Question: I know this may be quite simple, but its very late and for the life of me I cannot remember how to do it.
I have four tables, A,B and C. Each one has an ID, Name and some other columns.
What I need is a table E that has ID, Name_A, Name_B and Name_C . So if I add another name to say B, it will update this new E table to contain it as well.
I tried creating a view:
'''
Create View VwNames
as
SELECT dbo.TableA.name AS NameA,
dbo.TableB.name AS NameB,
dbo.TableC.name AS NameC
FROM dbo.TableA,
dbo.TableB,
dbo.TableC
'''
But I was getting a view with repeated names, for example
'''
Juan Pedro Mario
Juan Mario Pedro
Mario Juan Pedro
Mario Pedro Juan
Pedro Juan Mario
Pedro Mario Juan
'''
What I need is something that shows me:
'''
Juan
Mario
Pedro
'''
Or
'''
Juan Mario Pedro
'''
Any help would be really appreciated I've been searching for hours now.
Thanks a lot in advance
EDIT:
How my views is looking as of now:

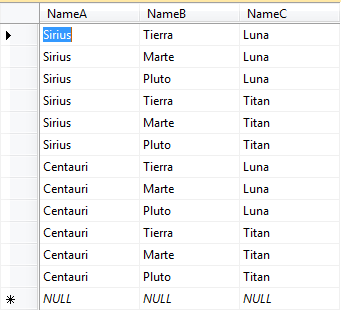
Answer: You could use a union. Like this:
'''
SELECT dbo.TableA.name FROM dbo.TableA UNION
SELECT dbo.TableB.name FROM dbo.TableB UNION
SELECT dbo.TableC.name FROM dbo.TableC
'''
This will get you to output:
'''
Juan
Mario
Pedro
'''